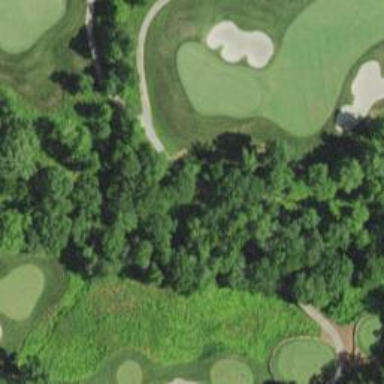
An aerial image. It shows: Path bridge over golf path.